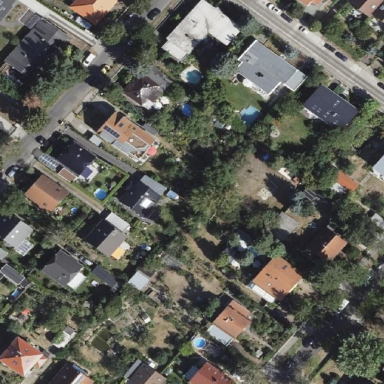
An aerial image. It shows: Residential area.